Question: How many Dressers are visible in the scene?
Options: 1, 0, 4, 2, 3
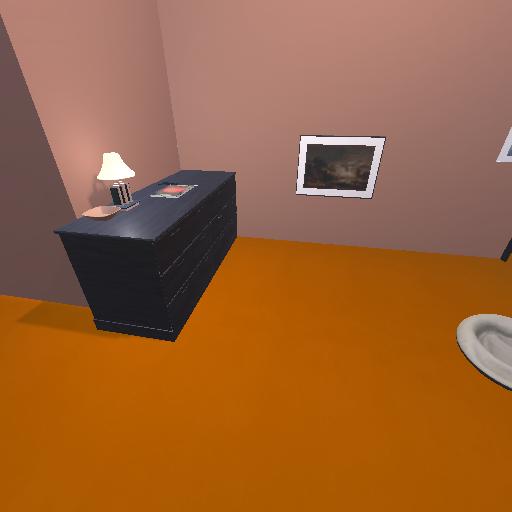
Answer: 1